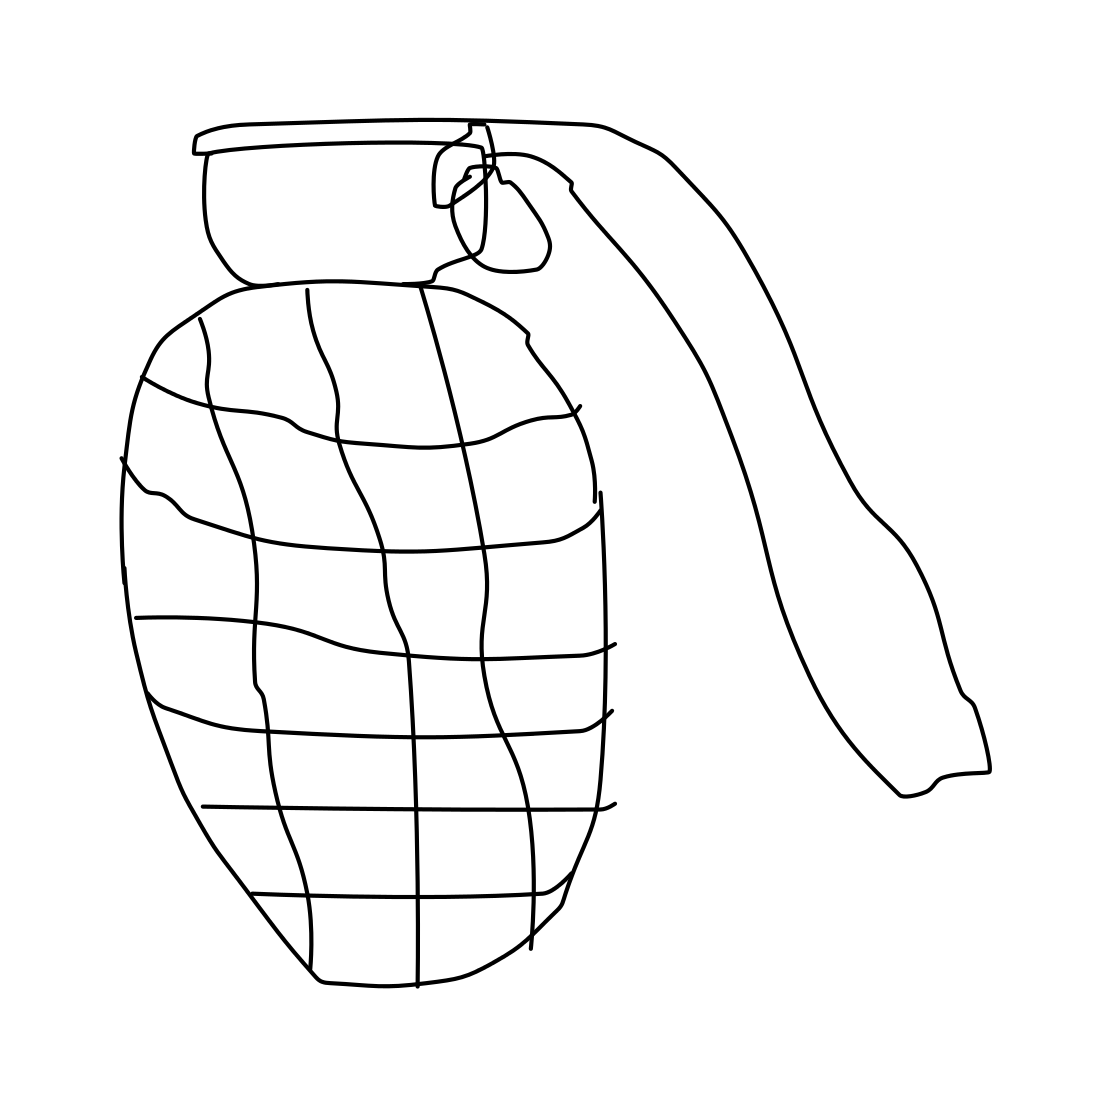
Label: grenade